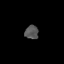
Tissue: skin
Cell type: Epithelial cells
Senescence score: 0.2449
Nuclear area (px): 185
Mean DAPI intensity: 84.789